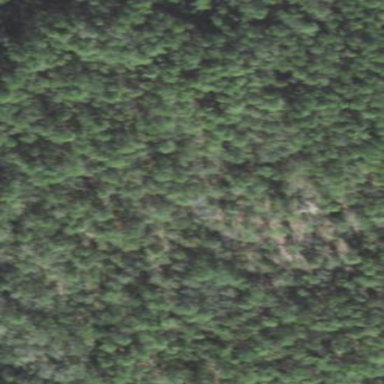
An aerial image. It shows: Woodland with needle-leaved trees.